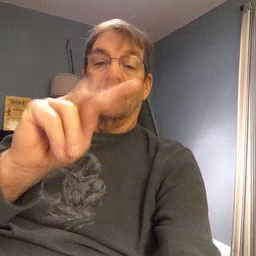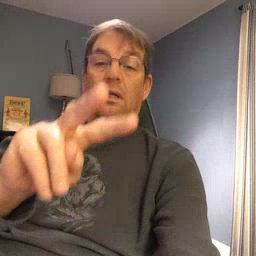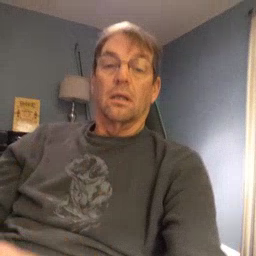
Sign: TV